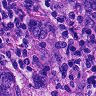
Metastatic tissue present: yes